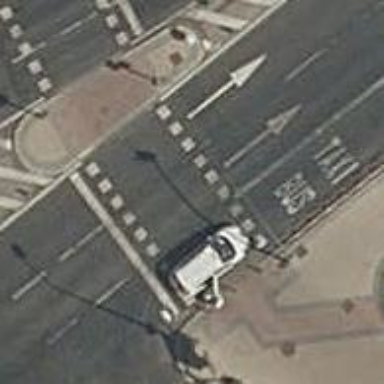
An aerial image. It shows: Crossing with traffic signals and zebra markings consisting of dots.